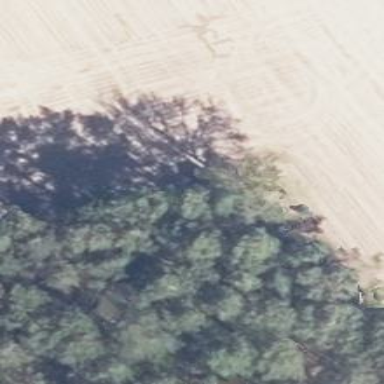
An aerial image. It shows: Hunting stand.